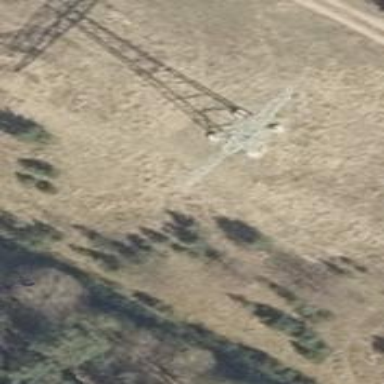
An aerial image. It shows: Power tower.